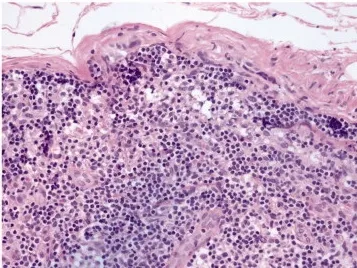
(b-d) Micrometastasis (partly single cell spread) in the lymph node. Pictures represent the same section in the lymph node.
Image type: pathology (h&e)